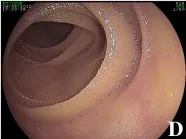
A double-balloon enteroscopy and pathologic investigation were performed before and after 10-week treatment. D and E: The lymphangiectasia-like changes in the small intestinal mucosa vanished after diet therapy.
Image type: endoscopy (gi_endoscopy)